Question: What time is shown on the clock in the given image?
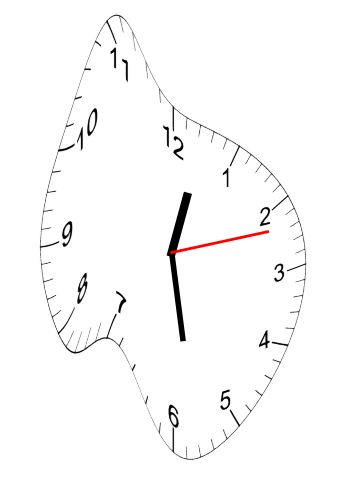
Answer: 12:28:12